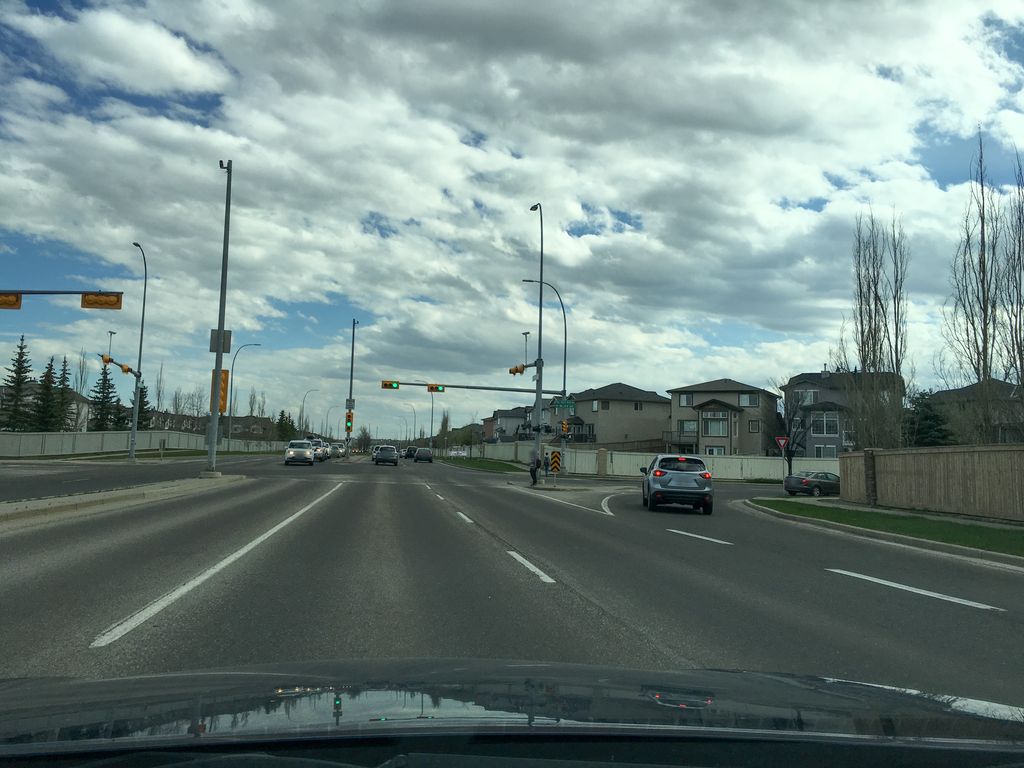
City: calgary